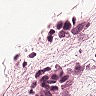
Metastatic tissue present: yes